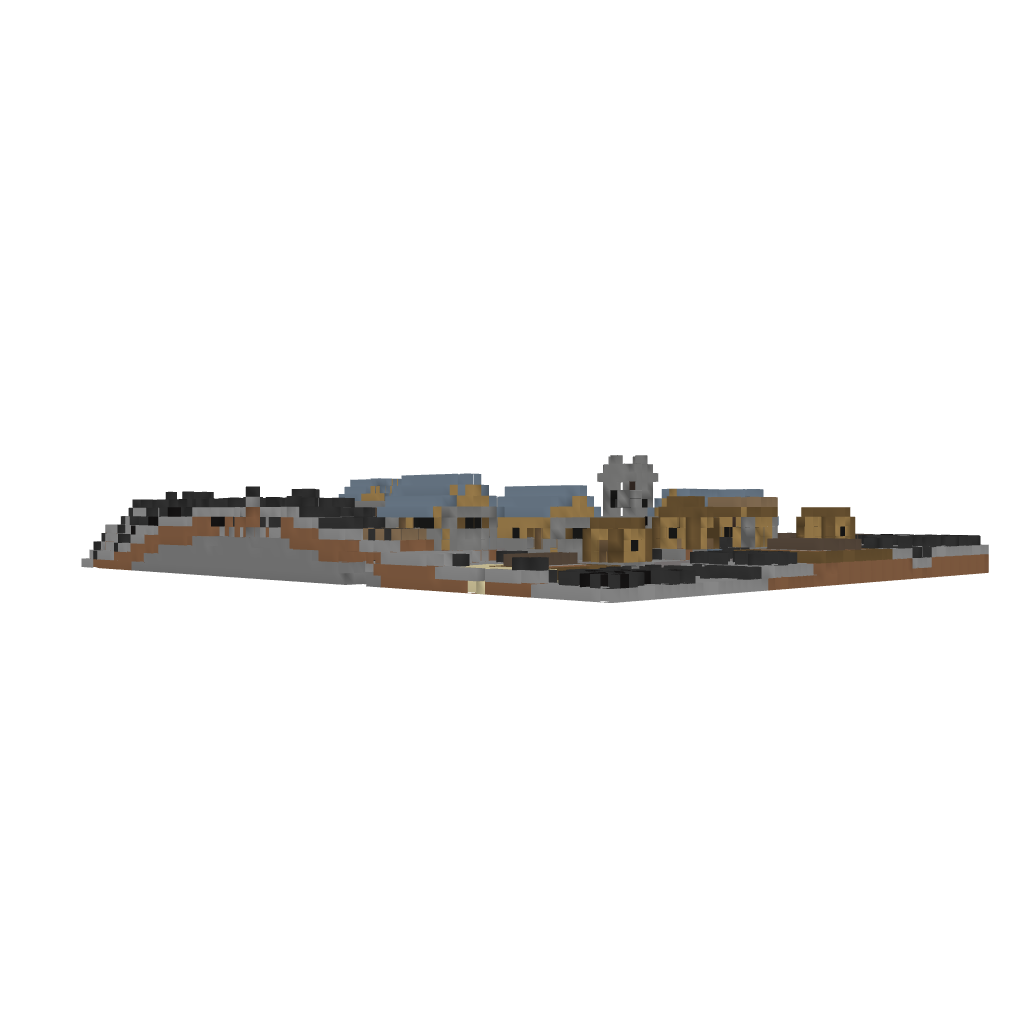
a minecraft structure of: Default NPC town -unfortified-